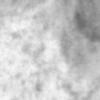
Label: no_change